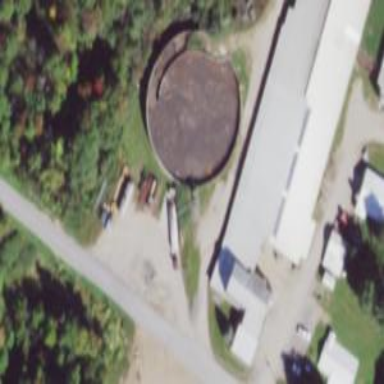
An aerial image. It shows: Storage tank with man-made structure.